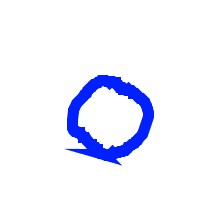
Shape: circle